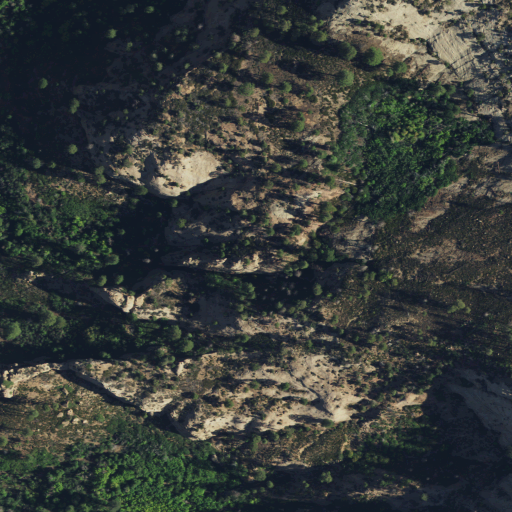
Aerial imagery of ridge(s) in Utah named The Causeway containing shrub, evergreen forest, deciduous forest, and mixed forest